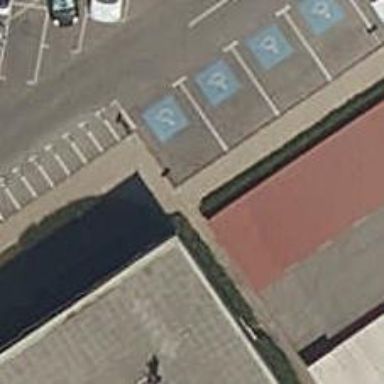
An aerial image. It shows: Footway with unhewn cobblestone surface.